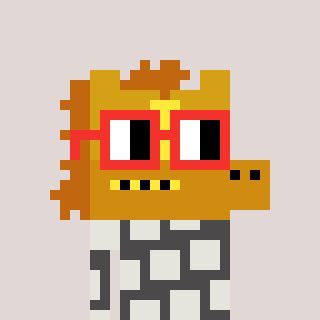
a pixel art character with square red glasses, a yellow horse-shaped head and a grayscale-colored body on a warm background